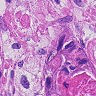
Metastatic tissue present: yes